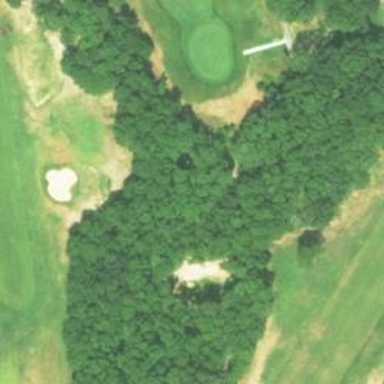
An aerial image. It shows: Path for golf carts.